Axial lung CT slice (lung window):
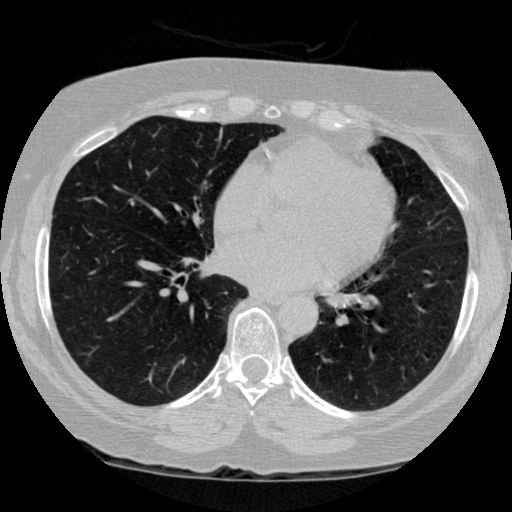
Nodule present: no